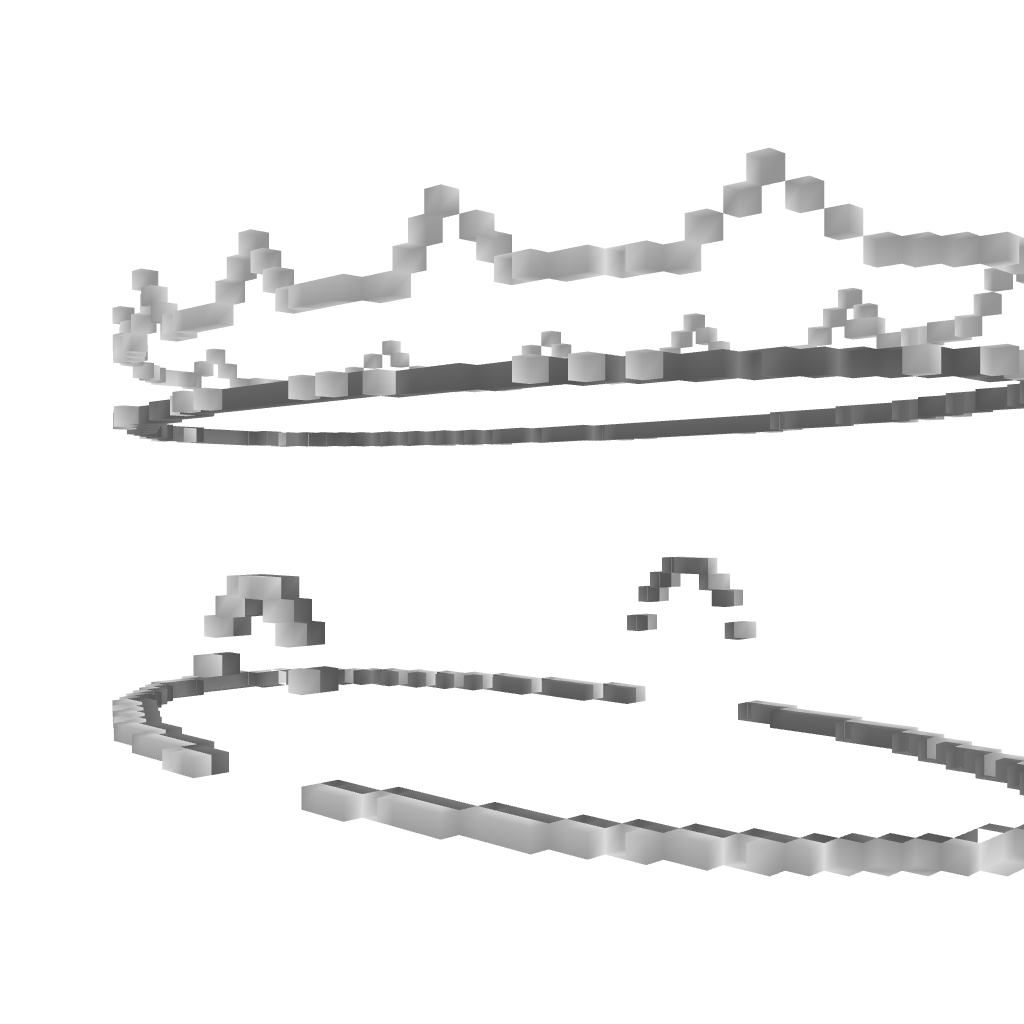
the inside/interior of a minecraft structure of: Paul's Structure